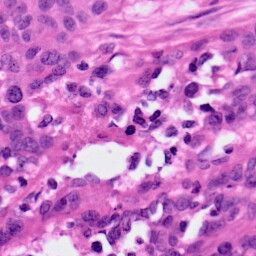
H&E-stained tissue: Ovarian